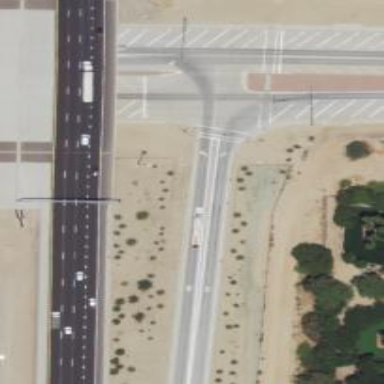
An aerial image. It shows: Solid stop line on the road.